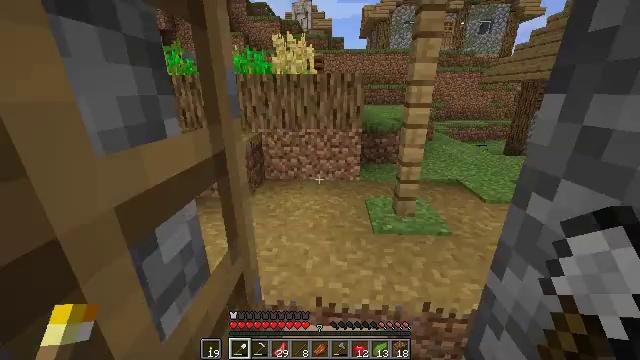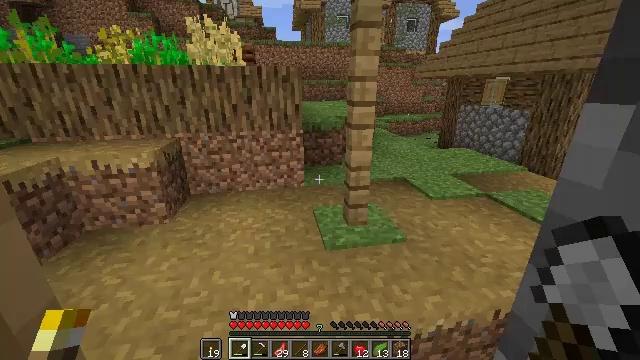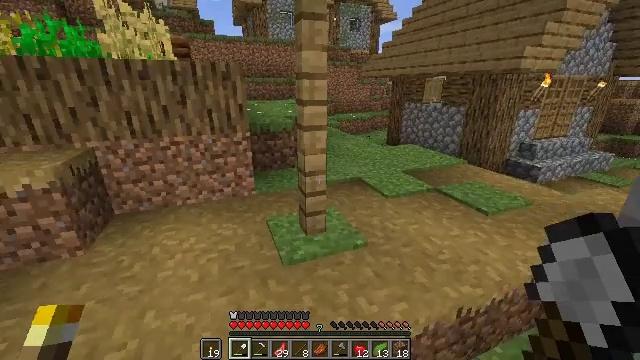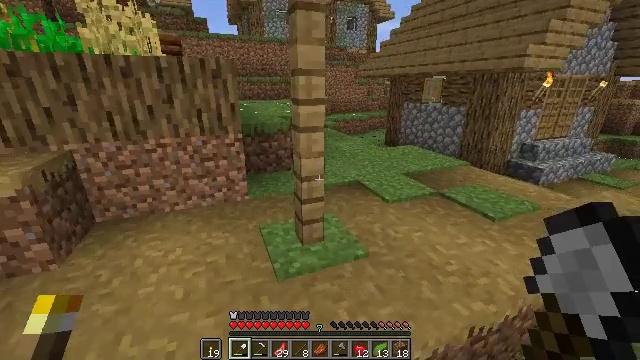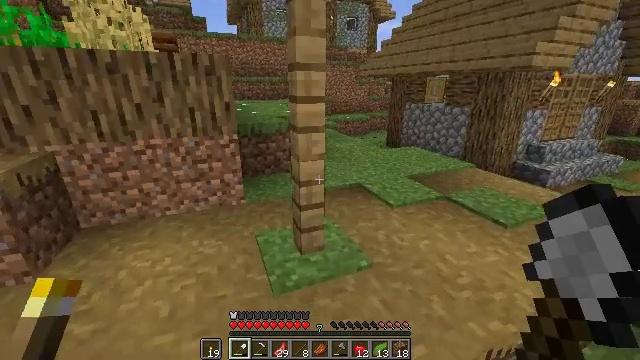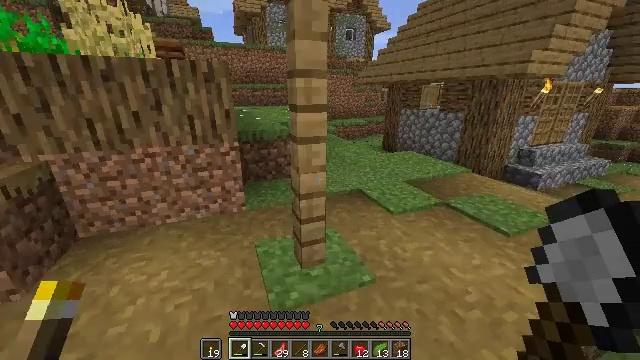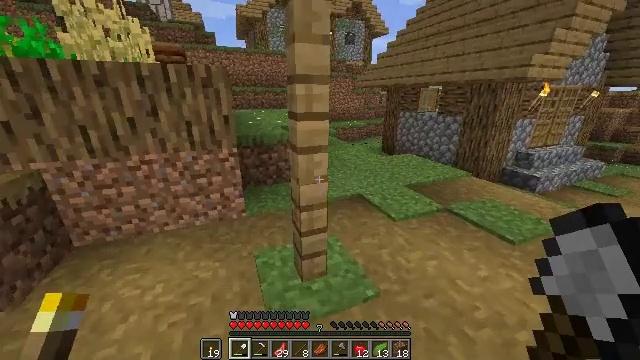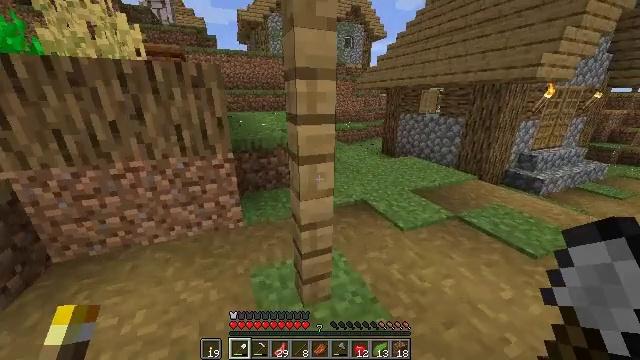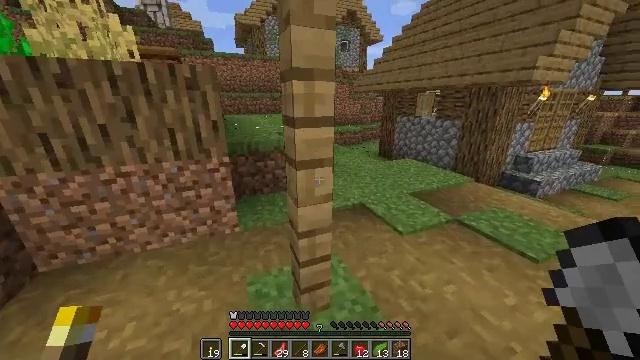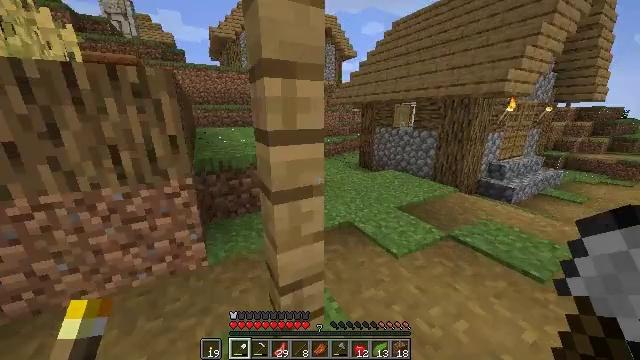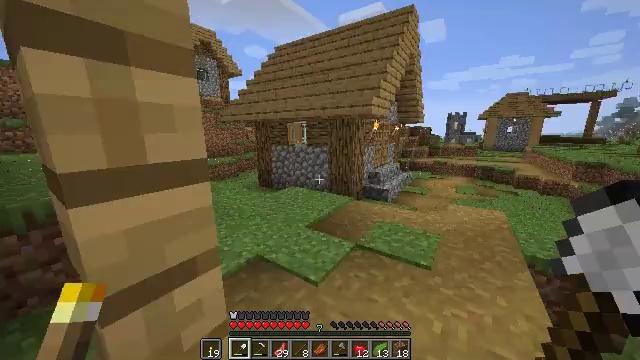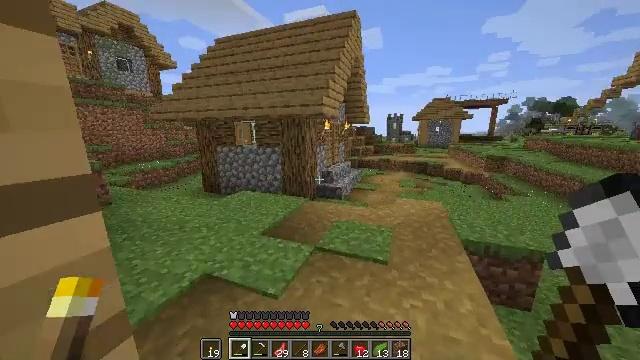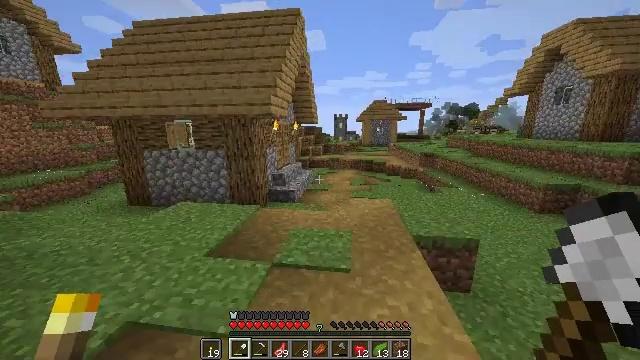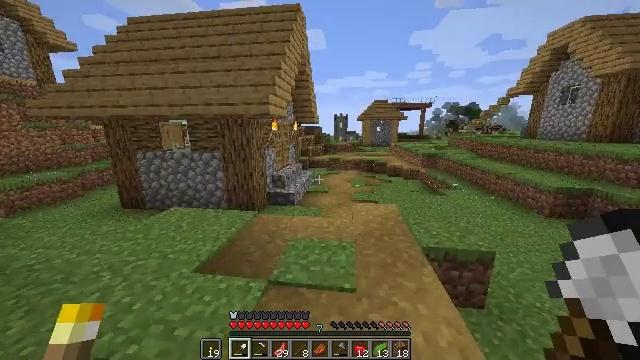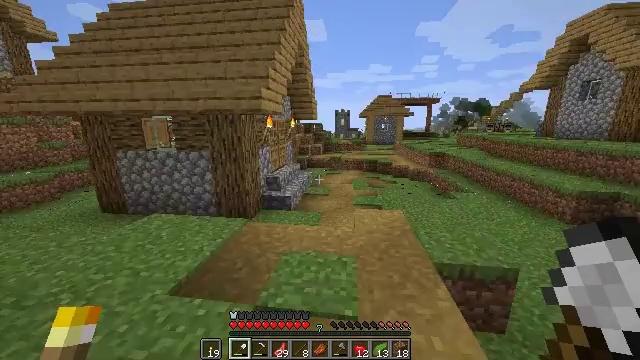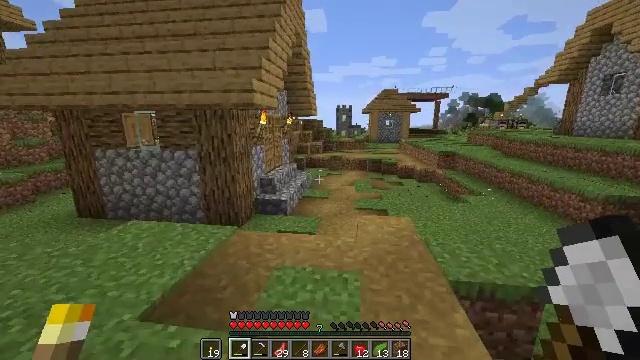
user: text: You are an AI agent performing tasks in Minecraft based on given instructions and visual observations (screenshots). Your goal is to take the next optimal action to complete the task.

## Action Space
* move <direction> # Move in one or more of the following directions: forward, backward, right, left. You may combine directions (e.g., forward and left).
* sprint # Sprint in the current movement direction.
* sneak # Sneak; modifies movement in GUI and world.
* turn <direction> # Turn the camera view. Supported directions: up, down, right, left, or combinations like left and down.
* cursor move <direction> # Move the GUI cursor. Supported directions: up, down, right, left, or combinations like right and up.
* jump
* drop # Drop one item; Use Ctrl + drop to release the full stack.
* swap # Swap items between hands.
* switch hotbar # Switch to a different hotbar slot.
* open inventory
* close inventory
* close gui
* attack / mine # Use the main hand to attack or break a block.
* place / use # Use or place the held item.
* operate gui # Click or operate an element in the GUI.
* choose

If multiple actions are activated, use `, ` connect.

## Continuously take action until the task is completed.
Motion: motion action
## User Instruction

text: Remove the yellow bed.
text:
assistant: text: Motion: move forward, turn right
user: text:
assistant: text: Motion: move forward, turn right
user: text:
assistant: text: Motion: move forward
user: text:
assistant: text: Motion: move forward, sprint
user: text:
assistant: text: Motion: move forward, sprint
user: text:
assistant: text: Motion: move forward, sprint
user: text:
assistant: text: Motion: move forward, sprint
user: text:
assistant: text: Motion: move forward
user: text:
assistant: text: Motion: move forward, turn right and up
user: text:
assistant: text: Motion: move forward, turn right and up
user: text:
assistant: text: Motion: move forward, turn right
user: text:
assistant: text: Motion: move forward, turn right
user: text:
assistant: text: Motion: move forward
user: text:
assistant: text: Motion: move forward
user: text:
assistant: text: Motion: move forward
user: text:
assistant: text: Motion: move forward, jump
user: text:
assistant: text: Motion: move forward, jump
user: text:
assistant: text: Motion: move forward, jump
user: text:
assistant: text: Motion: move forward, jump
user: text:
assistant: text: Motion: move forward
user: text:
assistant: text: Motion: move forward
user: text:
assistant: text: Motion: move forward
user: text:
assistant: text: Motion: move forward, turn right
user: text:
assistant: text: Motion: move forward
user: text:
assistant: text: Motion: move forward, sprint
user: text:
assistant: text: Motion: move forward, sprint
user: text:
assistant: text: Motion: move forward, sprint, turn right
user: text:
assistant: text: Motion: move forward, sprint, turn right
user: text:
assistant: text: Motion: move forward
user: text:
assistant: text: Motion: move forward